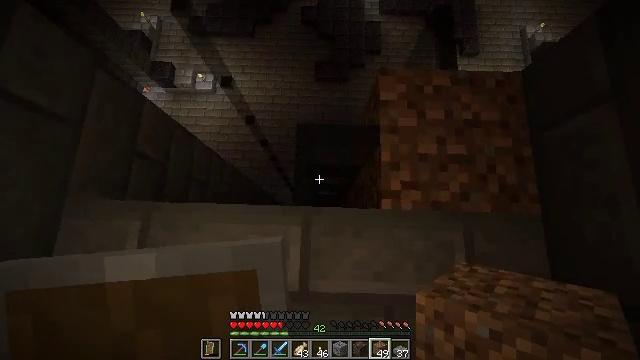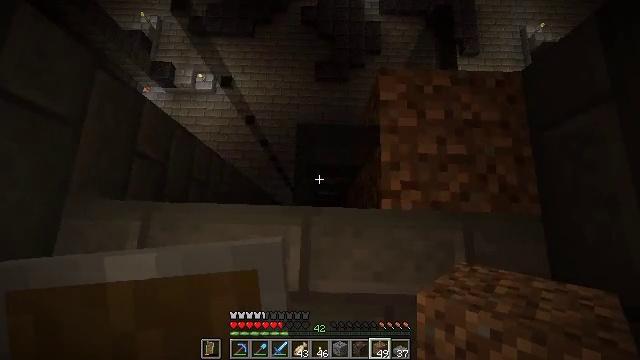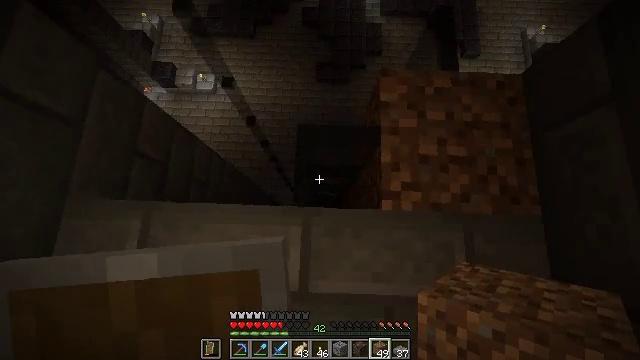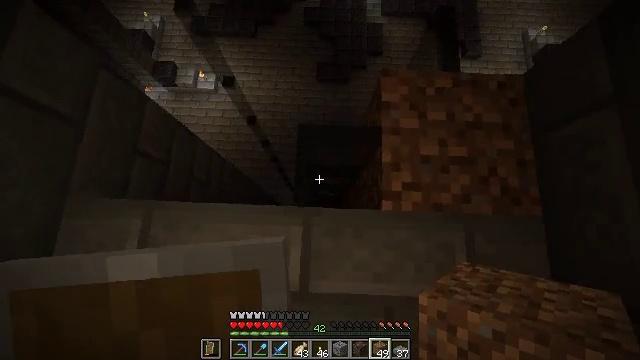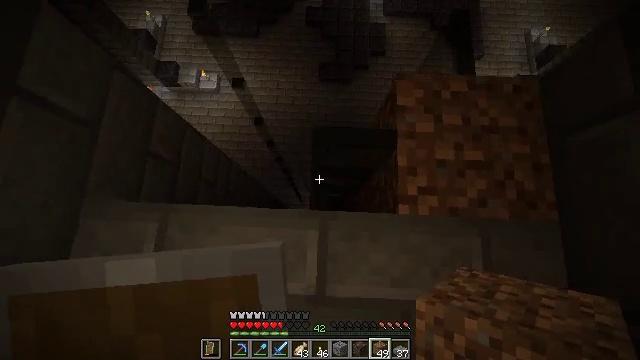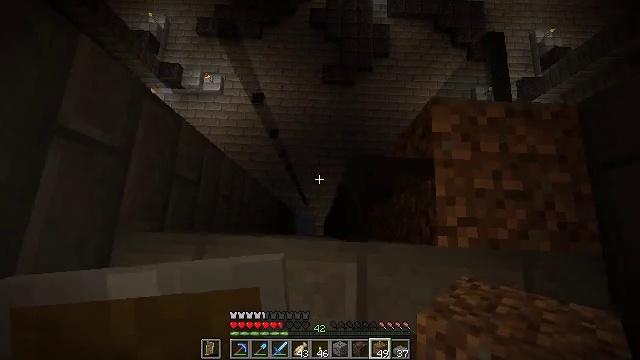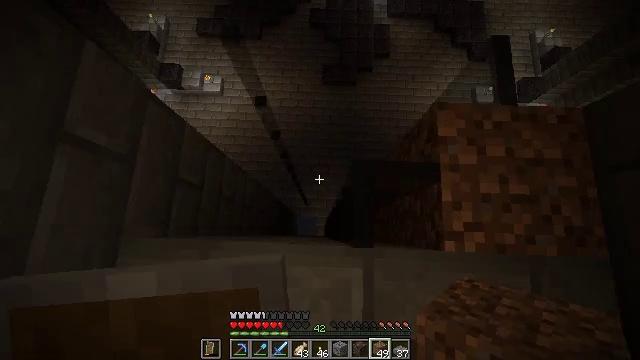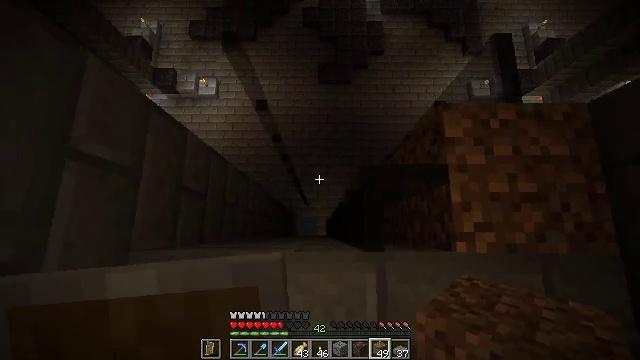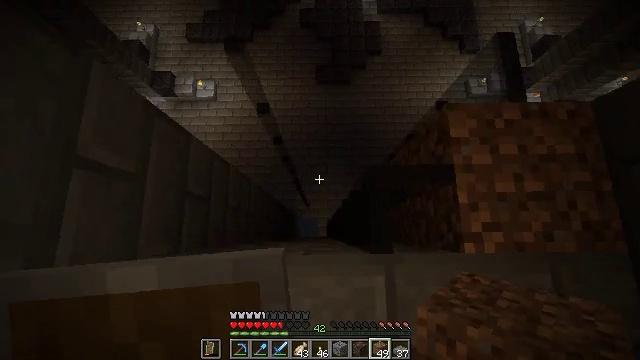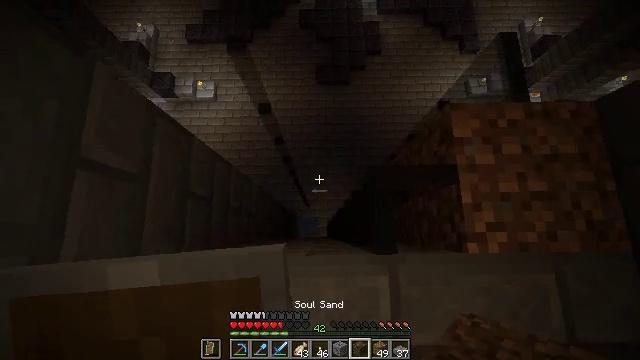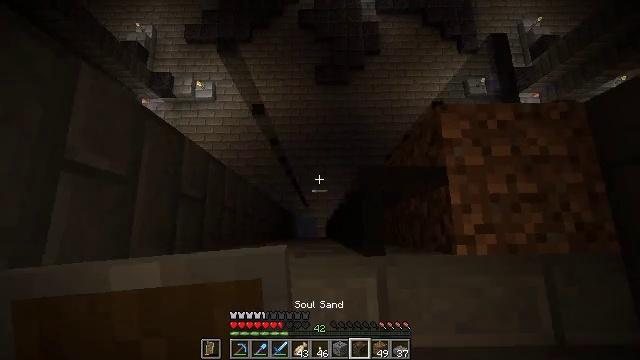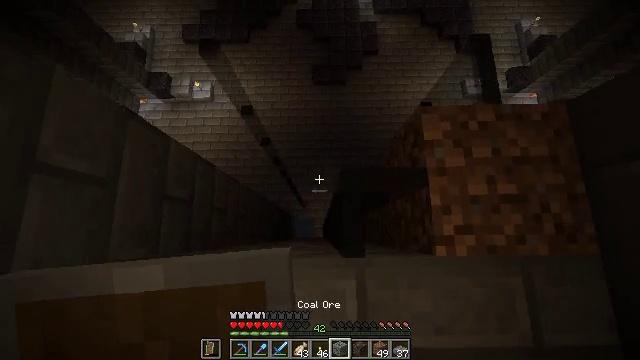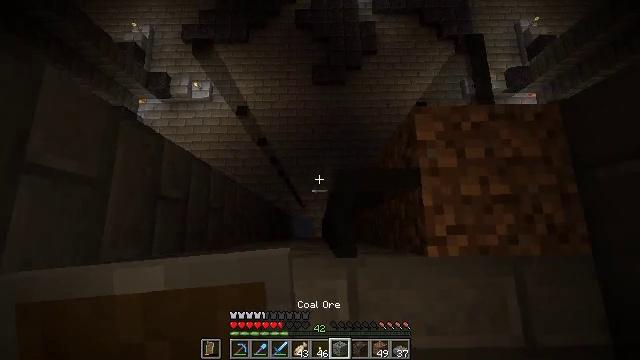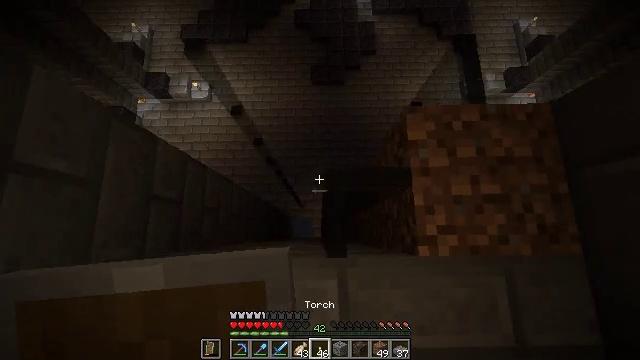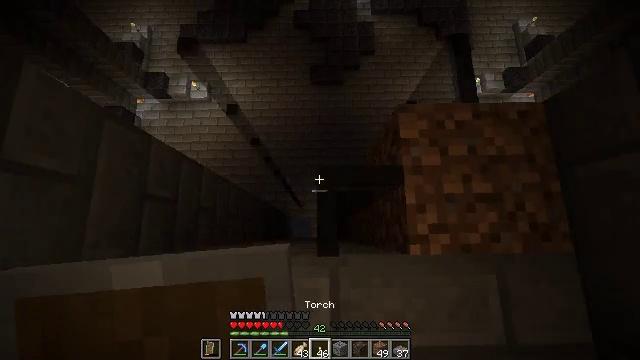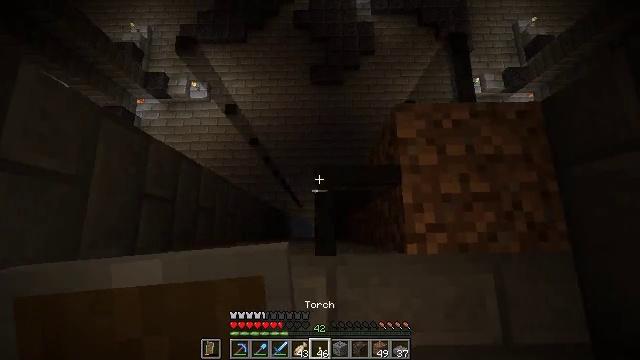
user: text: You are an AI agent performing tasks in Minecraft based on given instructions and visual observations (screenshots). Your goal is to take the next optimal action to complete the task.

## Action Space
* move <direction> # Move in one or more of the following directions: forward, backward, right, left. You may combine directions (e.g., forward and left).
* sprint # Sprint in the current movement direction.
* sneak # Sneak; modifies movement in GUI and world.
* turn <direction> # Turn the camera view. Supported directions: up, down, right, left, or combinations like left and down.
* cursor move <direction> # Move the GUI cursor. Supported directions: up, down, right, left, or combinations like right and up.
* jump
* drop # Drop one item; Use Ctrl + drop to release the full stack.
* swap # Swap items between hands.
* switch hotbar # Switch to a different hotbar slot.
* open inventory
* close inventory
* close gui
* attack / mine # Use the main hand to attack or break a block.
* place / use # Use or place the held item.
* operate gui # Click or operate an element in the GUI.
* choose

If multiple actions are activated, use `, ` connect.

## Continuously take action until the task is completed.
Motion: motion action
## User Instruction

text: Gather the black stained glass pane.
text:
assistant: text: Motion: no_op
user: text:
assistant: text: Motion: no_op
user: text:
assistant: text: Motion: move left
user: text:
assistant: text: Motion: move forward and move left
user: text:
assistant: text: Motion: move forward and move left
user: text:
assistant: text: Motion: no_op
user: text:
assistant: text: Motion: turn right
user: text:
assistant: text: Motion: turn right
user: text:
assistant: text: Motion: no_op
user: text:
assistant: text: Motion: move right
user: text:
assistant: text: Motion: move right
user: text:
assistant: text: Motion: no_op
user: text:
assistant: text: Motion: no_op
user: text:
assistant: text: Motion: no_op
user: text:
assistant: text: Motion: no_op
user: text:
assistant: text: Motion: open inventory
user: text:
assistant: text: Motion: open inventory
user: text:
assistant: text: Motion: open inventory
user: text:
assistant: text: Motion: no_op
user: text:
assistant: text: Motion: no_op
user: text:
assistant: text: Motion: no_op
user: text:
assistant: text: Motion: no_op
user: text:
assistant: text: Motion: no_op
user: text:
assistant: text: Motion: no_op
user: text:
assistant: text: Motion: close inventory
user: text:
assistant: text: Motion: close inventory
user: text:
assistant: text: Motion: no_op
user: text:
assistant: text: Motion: no_op
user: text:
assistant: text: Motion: turn left
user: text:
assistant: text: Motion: turn left